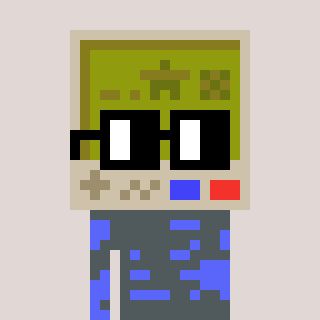
a pixel art character with square black glasses, a gameboy-shaped head and a purple-colored body on a warm background